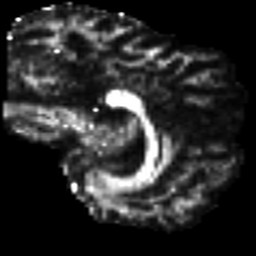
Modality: FA
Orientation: sagittal
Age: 33
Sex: male
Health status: ill
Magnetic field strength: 3 T
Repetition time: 9 s
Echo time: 0.093 s